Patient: sex M, age 33
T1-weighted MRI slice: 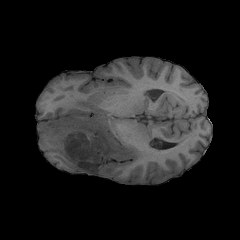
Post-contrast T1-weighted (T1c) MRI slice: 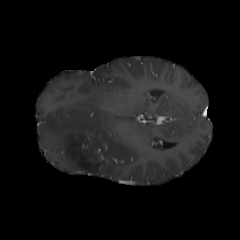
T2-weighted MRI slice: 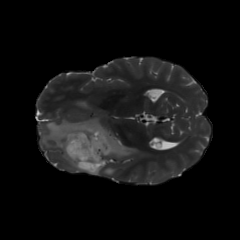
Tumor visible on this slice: yes
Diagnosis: Astrocytoma, IDH-mutant
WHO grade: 4